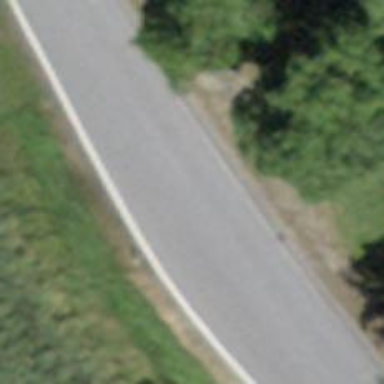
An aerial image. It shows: Passing place on the road.